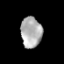
Tissue: prostate
Cell type: T cells
Senescence score: 0.339
Nuclear area (px): 629
Mean DAPI intensity: 174.531